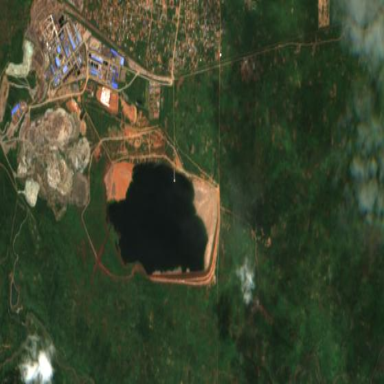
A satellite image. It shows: Man-made tailings pond.